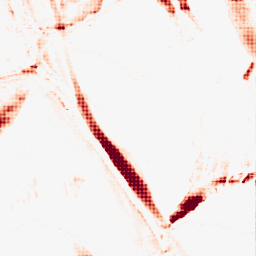
Category: morphological
Decomposition family: morphological_ellipse
Decomposition parameters: operation: opening
width: 5
height: 30
Upsampling method: sinc_hamming
Upsampling parameters: scale: 8
kernel_size: 8
Upsampling scale: 8